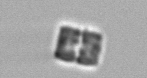
Label: Bacillariophyceae_morphotype1